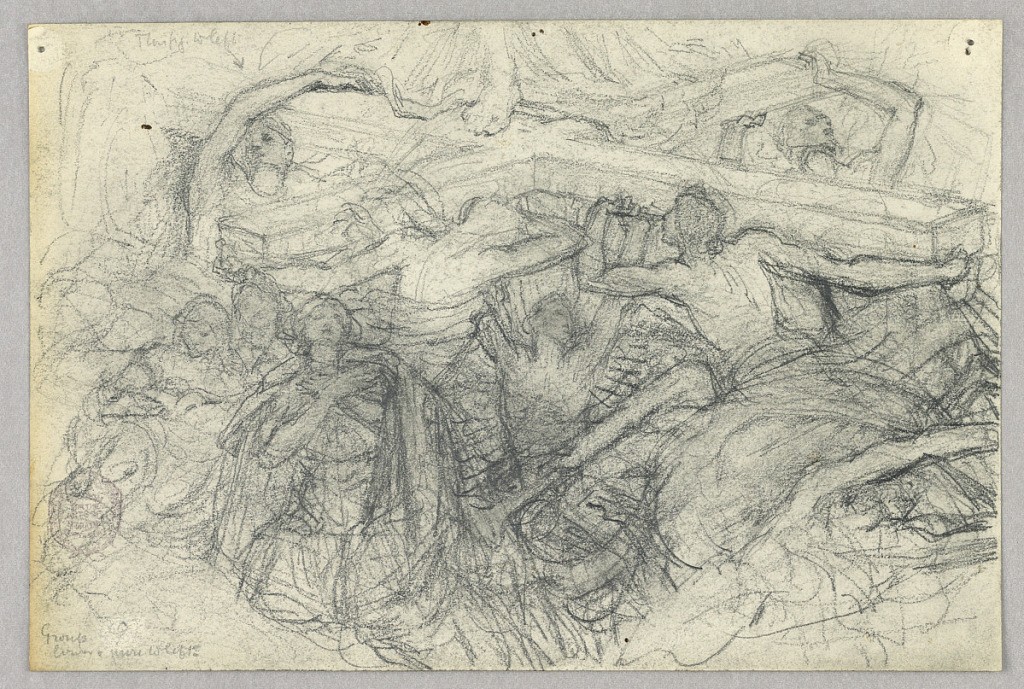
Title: Sketch of Figures Bearing a Cross
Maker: Francis Augustus Lathrop, American, 1849–1909
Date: ca. 1895
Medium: Graphite on paper
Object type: Drawing
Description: A figure supporting each arm of the cross, with others between.  Angel with arms up, beneath the center. Feet of heavenely figure above. Probably a study for a mural of the Ascension.